Question: When using a Silverlight GridViewCheckBoxColumn the filter displays only the distinct values of all currently viewed items (the whole grid is paginated).
So if all items happen to have the value set to "false" the filter will only display "false". How can I change it so that both "false" and "true" are displayed?
The XAML for the column is:
'''
<telerik:GridViewCheckBoxColumn
x:Name="processingFailureColumn"
Header="{Binding ApplicationStrings.ProcessingFailure, Source={StaticResource ResourceWrapper}}"
DataMemberBinding="{Binding IsErroneous}">
'''
And the result looks like:

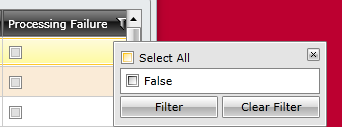
Answer: I solved the problem by manually supplying the distinct values in the 'DistinctValuesLoading' event of the RadGridView.
'''
private void DatagridArchivesOnDistinctValuesLoading(object sender, GridViewDistinctValuesLoadingEventArgs e)
{
if (e.Column.UniqueName == "processingFailureColumn")
{
e.ItemsSource = new List<bool> {true, false};
}
}
'''